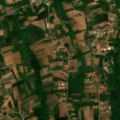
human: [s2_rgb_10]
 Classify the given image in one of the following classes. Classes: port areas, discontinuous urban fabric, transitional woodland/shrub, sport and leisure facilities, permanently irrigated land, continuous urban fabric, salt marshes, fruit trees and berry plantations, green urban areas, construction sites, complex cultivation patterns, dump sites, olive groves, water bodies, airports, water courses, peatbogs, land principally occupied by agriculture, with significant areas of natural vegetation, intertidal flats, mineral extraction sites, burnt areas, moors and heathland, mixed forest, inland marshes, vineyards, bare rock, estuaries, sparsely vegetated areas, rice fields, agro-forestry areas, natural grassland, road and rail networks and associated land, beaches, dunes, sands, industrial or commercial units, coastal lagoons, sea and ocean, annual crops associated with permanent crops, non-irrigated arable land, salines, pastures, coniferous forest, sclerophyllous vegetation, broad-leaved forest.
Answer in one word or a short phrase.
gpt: complex cultivation patterns, land principally occupied by agriculture, with significant areas of natural vegetation, broad-leaved forest